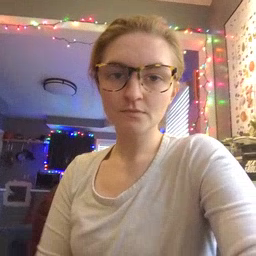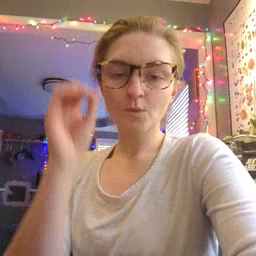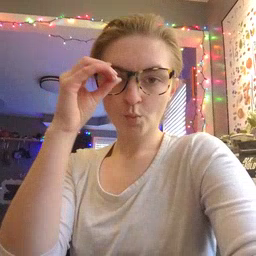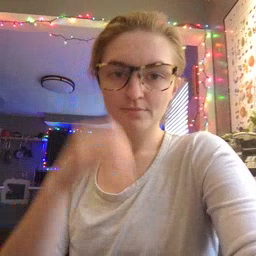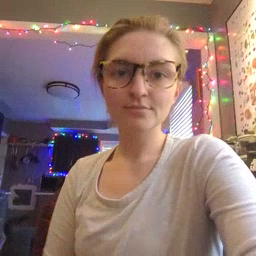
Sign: owl